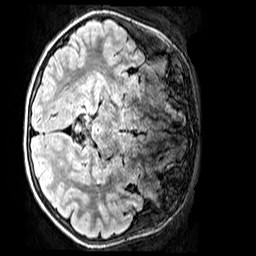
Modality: FLAIR
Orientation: axial
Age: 9
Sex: female
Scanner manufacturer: siemens
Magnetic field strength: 3 T
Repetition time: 5 s
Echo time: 0.388 s